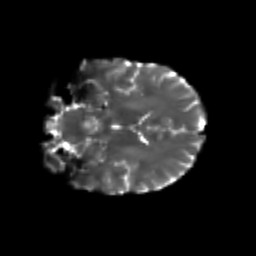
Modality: T2w
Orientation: coronal
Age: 26
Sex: female
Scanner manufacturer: siemens
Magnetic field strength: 3 T
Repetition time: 3.5 s
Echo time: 0.104 s